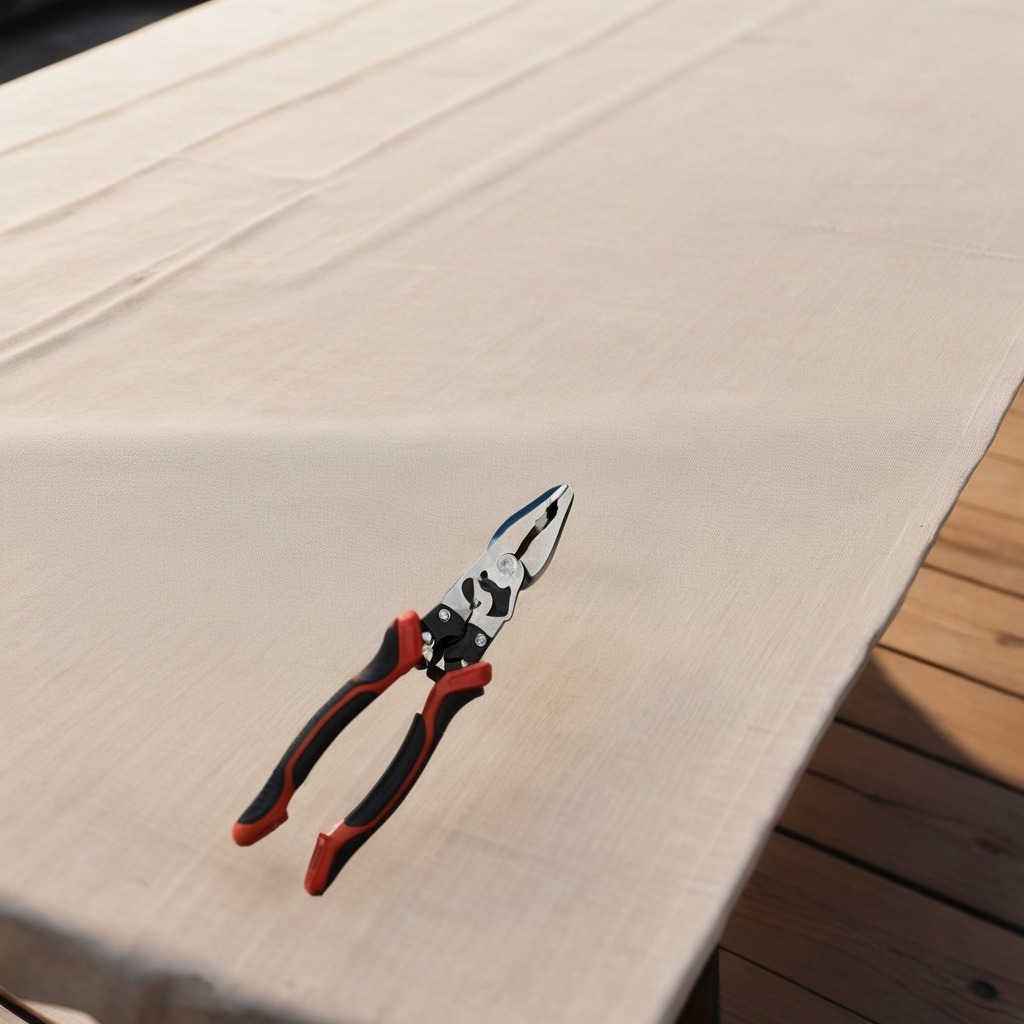
A plier lying on the wooden table.